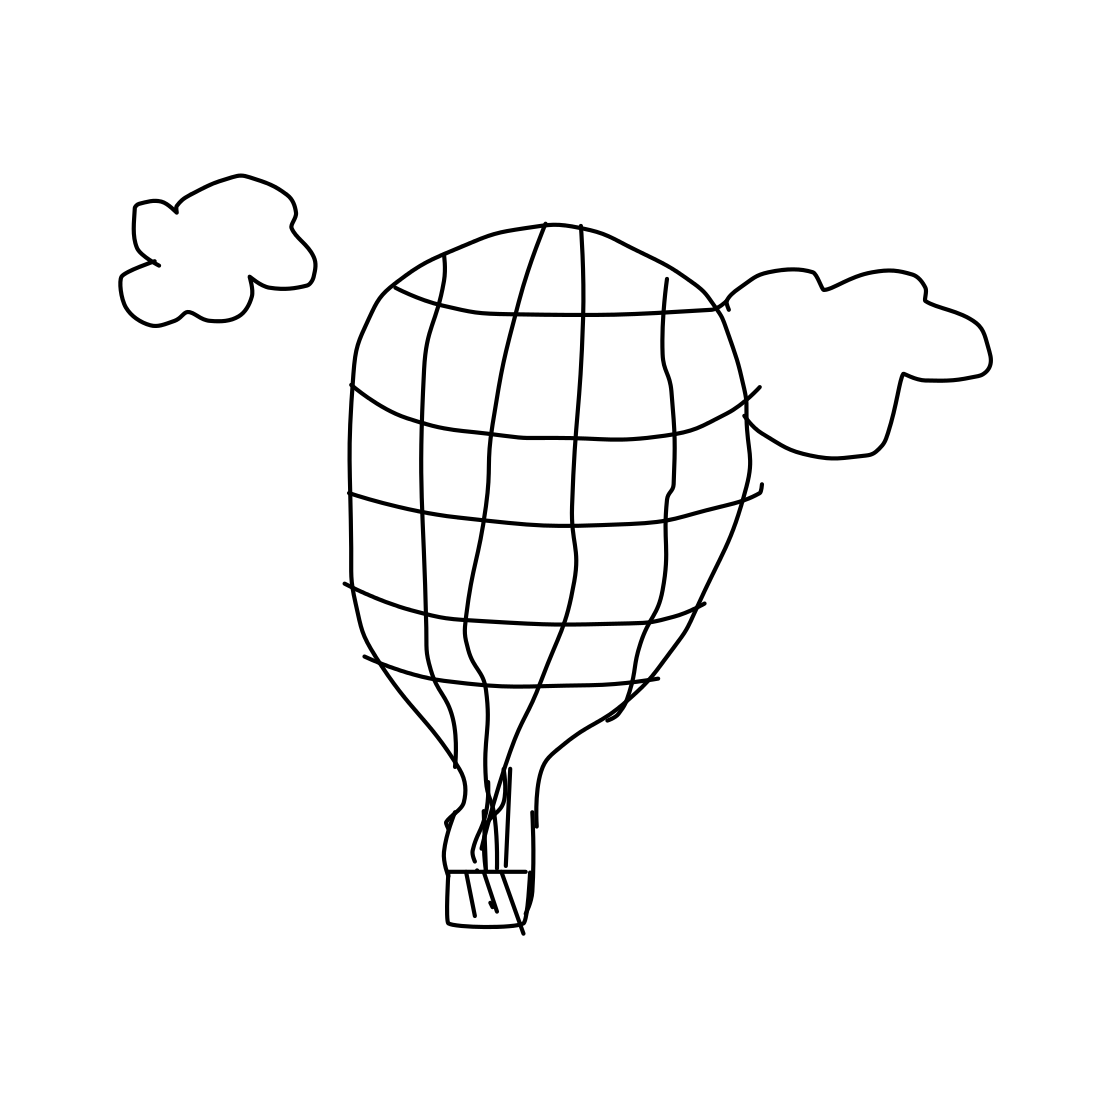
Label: hot air balloon